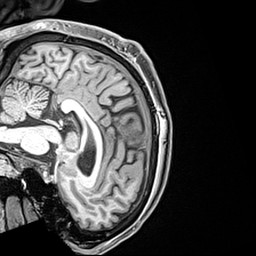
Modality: T1w
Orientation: sagittal
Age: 48
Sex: male
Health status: healthy
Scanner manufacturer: siemens
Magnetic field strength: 3 T
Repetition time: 2.4 s
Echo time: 0.00217 s